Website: bh-photo
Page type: delivery-shipping
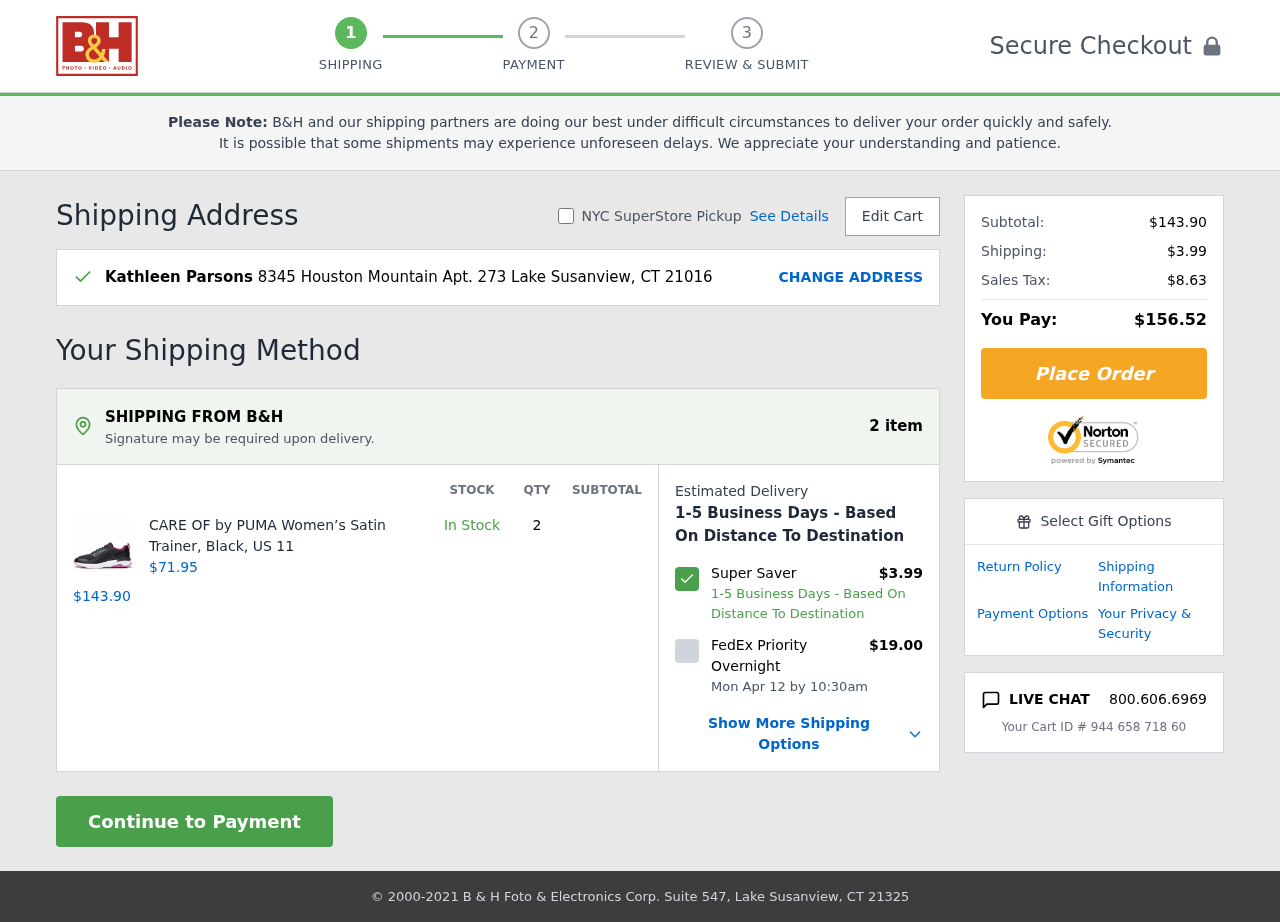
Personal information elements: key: PII_FULLNAME
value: Kathleen Parsons
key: PII_STREET
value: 8345 Houston Mountain Apt. 273
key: PII_CITY_STATE_ZIP
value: Lake Susanview, CT 21016
Product elements: key: PRODUCT1_NAME
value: CARE OF by PUMA Women’s Satin Trainer, Black, US 11
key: PRODUCT1_PRICE
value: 71.95
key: PRODUCT1_QUANTITY
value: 2
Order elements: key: ORDER_NUM_ITEMS
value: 2 item
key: ORDER_SUBTOTAL2
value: $143.90
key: ORDER_SHIPPING_COST
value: $3.99
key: ORDER_DELIVERY_DATE
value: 1-5 Business Days - Based On Distance To Destination
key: ORDER_SUBTOTAL
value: $143.90
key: ORDER_SHIPPING_COST2
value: $3.99
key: ORDER_TAX
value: $8.63
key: ORDER_TOTAL
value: $156.52
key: ORDER_CART_ID
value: Your Cart ID # 944 658 718 60